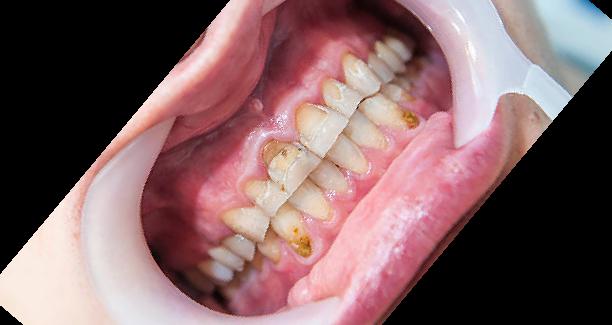
Condition: Calculus